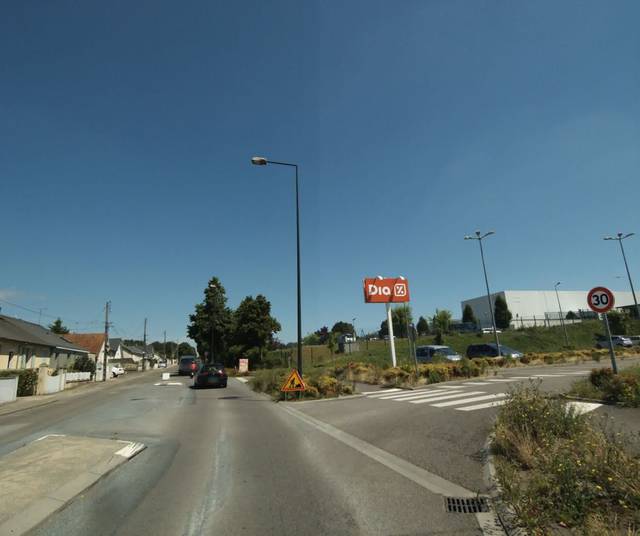
Region: France
Coordinates: 48.08, -0.7526